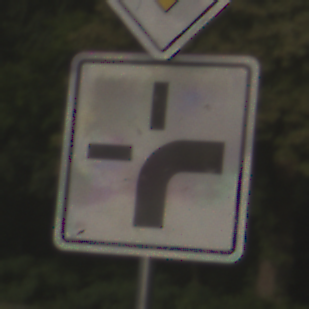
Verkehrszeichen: VerlaufVorfahrtsstrasse3
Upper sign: Vorfahrtsstrasse
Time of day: SunriseSunset
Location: Outdoor (Nature)
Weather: PartlyCloudy
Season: NotSpecified
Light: Natural